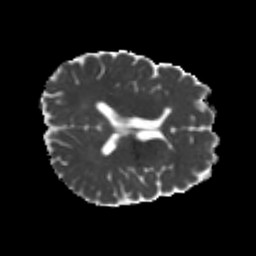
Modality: MD
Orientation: axial
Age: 24
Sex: male
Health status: healthy
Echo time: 0.074 s